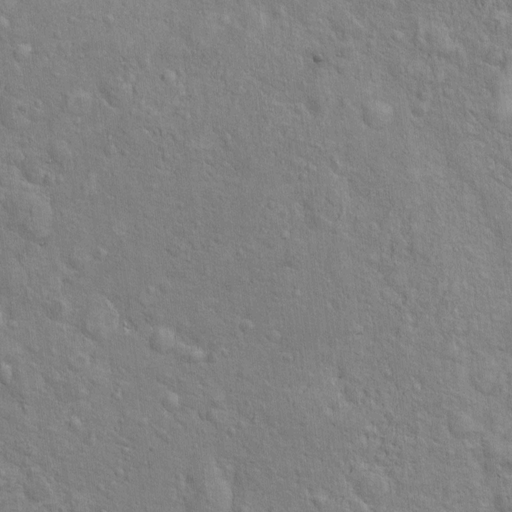
Objects detected: cone